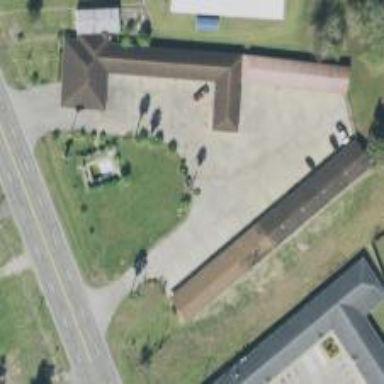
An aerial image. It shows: Motel.